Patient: sex F, age 68
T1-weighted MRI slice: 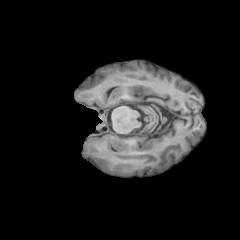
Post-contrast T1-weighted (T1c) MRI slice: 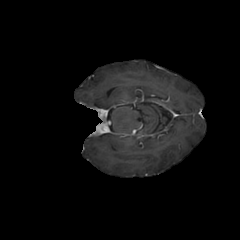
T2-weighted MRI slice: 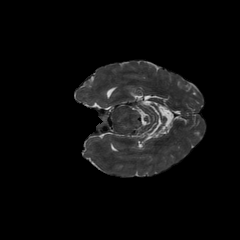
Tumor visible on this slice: no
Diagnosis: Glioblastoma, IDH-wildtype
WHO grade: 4